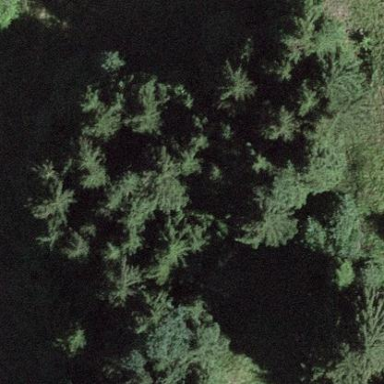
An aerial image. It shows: Forest area.